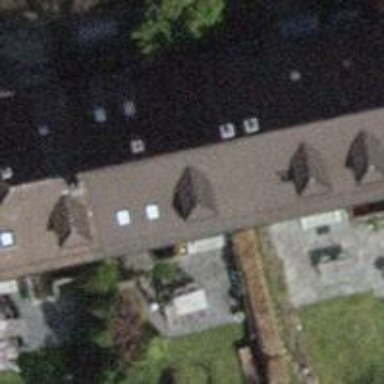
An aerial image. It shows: Terrace building with gabled roof.